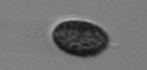
Label: Pseudochattonella_farcimen